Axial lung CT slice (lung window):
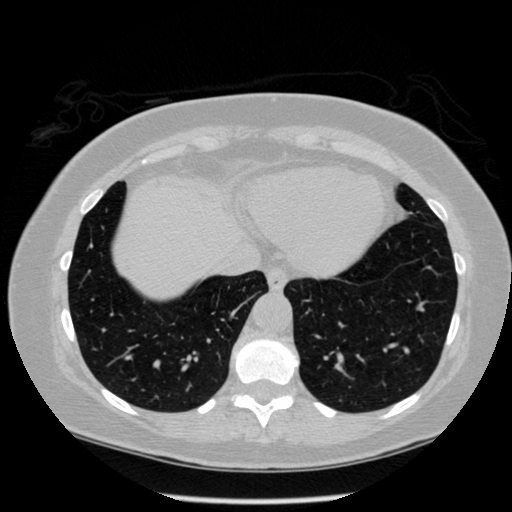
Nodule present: no